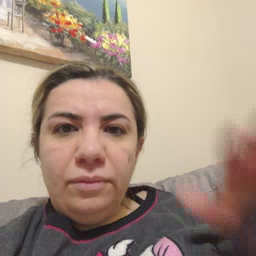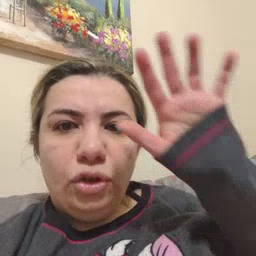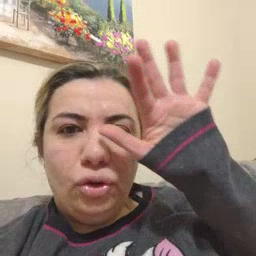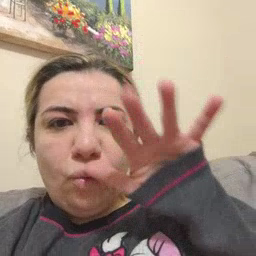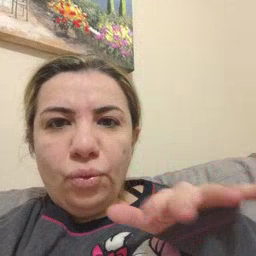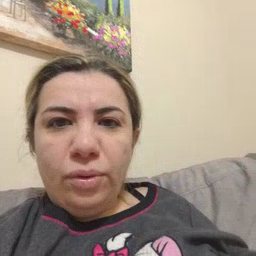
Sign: snow